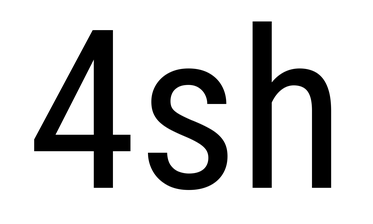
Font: Roboto_Condensed_Regular